Interaction volume radius: 5 \u00c5
Interaction volume height: 30 \u00c5
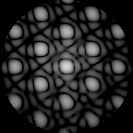
Disorder parameter: 0.05956